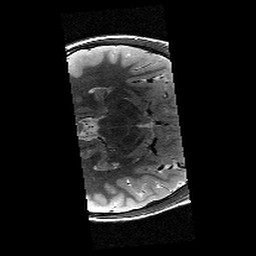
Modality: T2w
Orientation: axial
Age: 9
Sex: male
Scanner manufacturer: siemens
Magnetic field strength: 3 T
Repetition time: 9.23 s
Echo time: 0.067 s